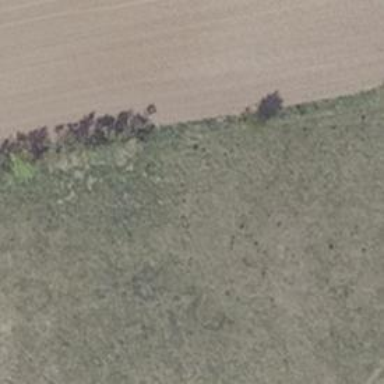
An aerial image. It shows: Row of deciduous broadleaved trees.